Question: I am trying to design one screen which contain some swipe part. I have one screen with mapview, listview and some text. My Mapview is main part of swipe, if i swipe at left then contact will shown and if i swipe right then address will be display.
Here is my image. i am showing rounded part which i need to swipe.
How can i implement this functionality in my app. I go through with <URL> but it didn't help me. This tutorial teach how to swipe full screen but i need to swipe some part of the screen.
Is it possible. Give me some reference or hint. I didn't understand 'viewPager' .
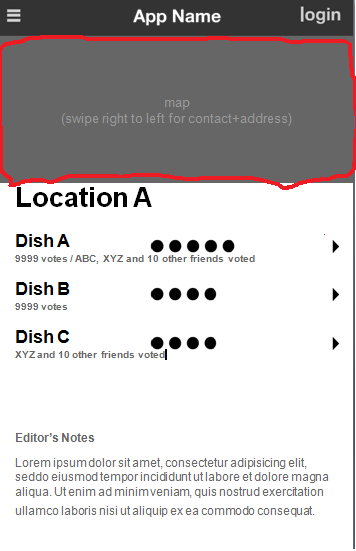
Answer: Finally i got answer to swipe some part of the screen.
in onCreate() you need to add following line
'''
MyPagerAdapter adapter = new MyPagerAdapter();
myPager = (ViewPager) findViewById(R.id.myfivepanelpager);
myPager.setAdapter(adapter);
myPager.setCurrentItem(3);
'''
I extend PagerAdapter class in my class.
'''
private class MyPagerAdapter extends PagerAdapter {
public int getCount() {
return 3;
}
public Object instantiateItem(View collection, int position) {
LayoutInflater inflater = (LayoutInflater) collection.getContext()
.getSystemService(Context.LAYOUT_INFLATER_SERVICE);
int resId = 0;
switch (position) {
case 0:
resId = showHotelContact();
break;
case 1:
resId = showHotelAddress();
break;
case 2:
resId = showHotelMap();
break;
}
View view = inflater.inflate(resId, null);
((ViewPager) collection).addView(view, 0);
return view;
}
}
public int showHotelMap()
{
int resId;
resId = R.layout.hotelmap;
return resId;
}
public int showHotelAddress()
{
int resId;
resId = R.layout.hoteladdress;
return resId;
}
public int showHotelContact()
{
int resId;
resId = R.layout.hotelcontact;
return resId;
}
'''
Here is my xml file
'''
?xml version="1.0" encoding="utf-8"?>
<LinearLayout xmlns:android="http://schemas.android.com/apk/res/android"
android:orientation="vertical"
android:layout_width="fill_parent"
android:layout_height="fill_parent">
<android.support.v4.view.ViewPager
android:id="@+id/myfivepanelpager"
android:layout_width="wrap_content"
android:layout_height="186dp"
android:fadingEdge="vertical" />
<TextView
android:id="@+id/textView1"
android:layout_width="wrap_content"
android:layout_height="wrap_content"
android:text="@string/hotelName" />
</LinearLayout>
'''